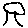
Label: tree